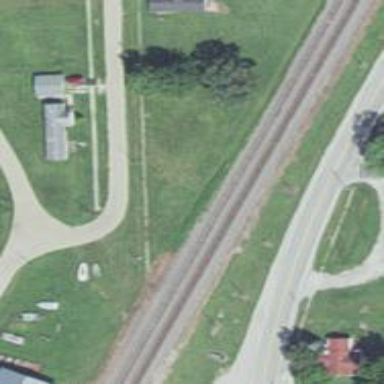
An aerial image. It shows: Railway siding for service.